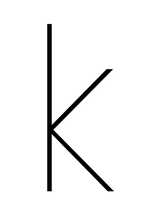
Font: Poppins-Thin